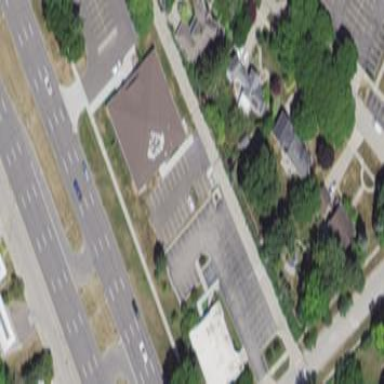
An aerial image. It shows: Parking area.